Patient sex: M
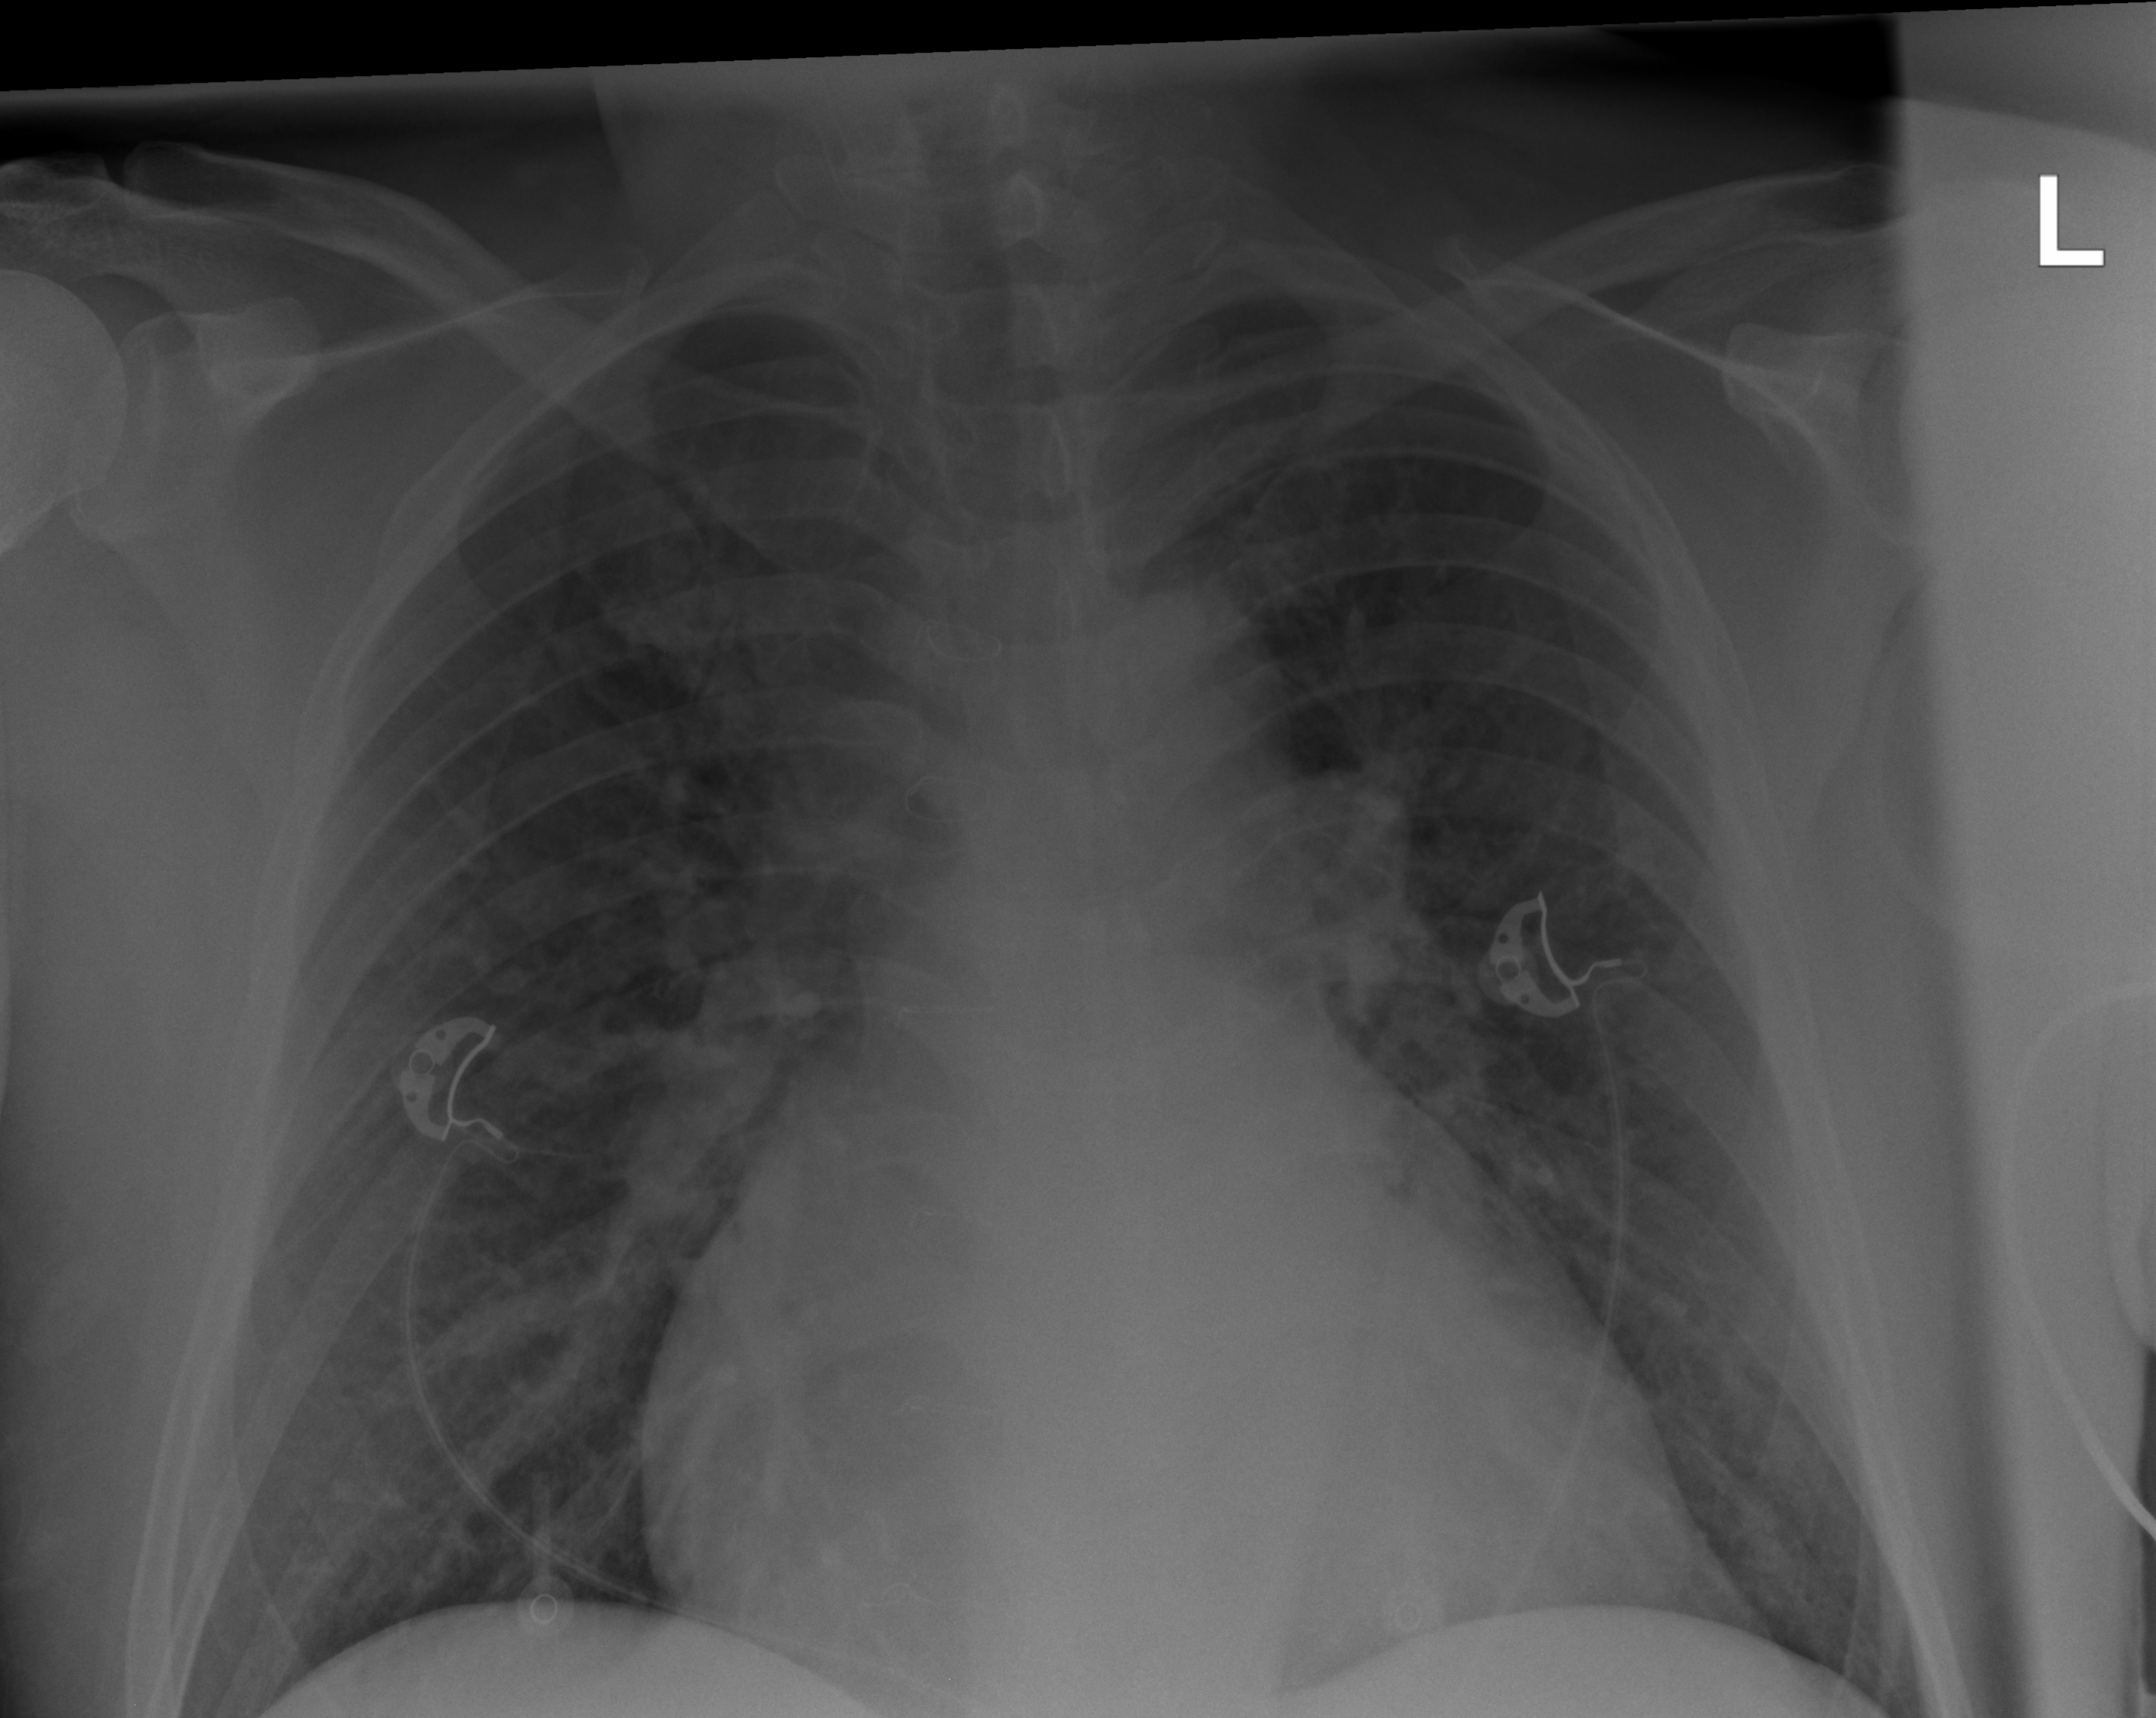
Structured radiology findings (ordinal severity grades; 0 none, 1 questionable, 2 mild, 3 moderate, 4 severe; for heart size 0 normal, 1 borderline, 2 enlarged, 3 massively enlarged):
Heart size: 2
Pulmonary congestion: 3
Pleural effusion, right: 0
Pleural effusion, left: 0
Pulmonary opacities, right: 3
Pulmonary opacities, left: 3
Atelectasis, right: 2
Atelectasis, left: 2